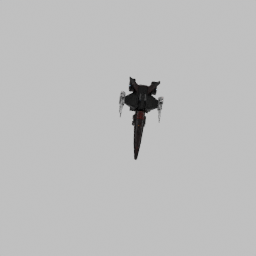
Label: mechanical